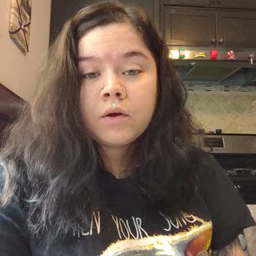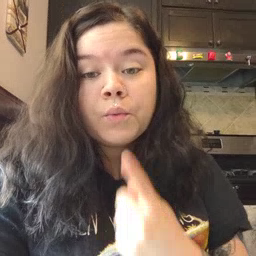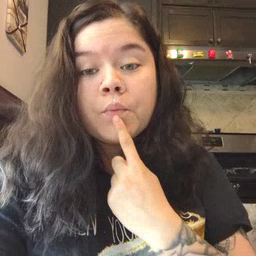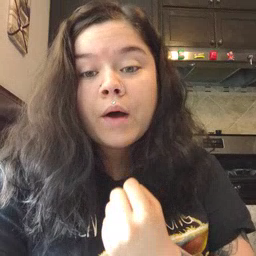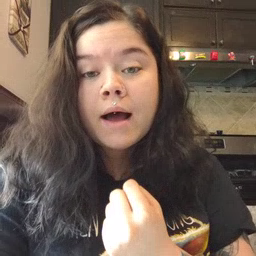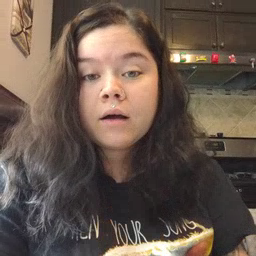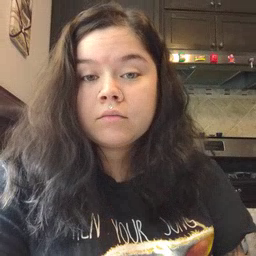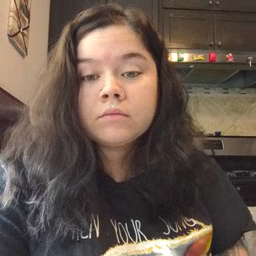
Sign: red